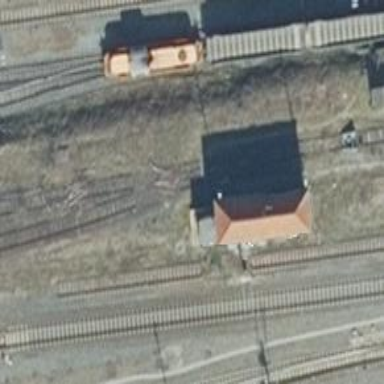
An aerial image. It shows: Abandoned railway yard is depicted.